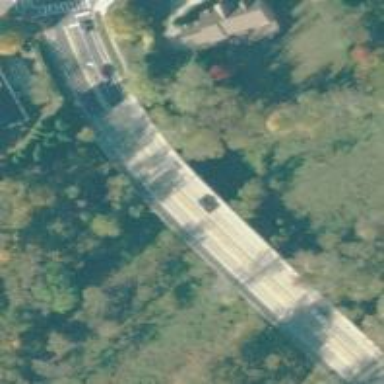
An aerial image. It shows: Secondary road with bridge.